Question: In my application(Symfony2) I have to make available .vcs and .ics files to users from UI to add in their device calendars. I have done it for iPhone but my solution for Android is not working. It keeps in downloading process and never complete.
When I do the same code with plain PHP it works and downloads the file and integrate in device calendar.
## Code for Plain PHP:
'''
<?php
header("Content-Type: text/x-vCalendar");
header("Content-Disposition: attachment; filename=calendar.vcs");
?>
BEGIN:VCALENDAR
PRODID:-//AT Content Types//AT Event//EN
VERSION:2.0
METHOD:PUBLISH
BEGIN:VEVENT
DTSTAMP:20120801T133822Z
CREATED:20120801T042948Z
LAST-MODIFIED:20120801T043003Z
SUMMARY:My Event
DTSTART:20130719T000000Z
DTEND:20130720T000000Z
LOCATION:London
URL:https://www.myurl.com/
CLASS:PUBLIC
END:VEVENT
END:VCALENDAR
'''
## Code for Symfony2:
'''
public function getCalendarAction()
{
//$filename = "calendar_".date("Y_m_d_His").".vcs";
$content = "BEGIN:VCALENDAR
PRODID:-//AT Content Types//AT Event//EN
VERSION:2.0
METHOD:PUBLISH
BEGIN:VEVENT
DTSTAMP:20120801T133822Z
CREATED:20120801T042948Z
LAST-MODIFIED:20120801T043003Z
SUMMARY:My Event
DTSTART:20130719T000000Z
DTEND:20130720T000000Z
LOCATION:London
URL:https://www.myurl.com/
CLASS:PUBLIC
END:VEVENT
END:VCALENDAR";
$headers = array('Content-Type' => 'text/x-vCalendar',
'cache-control'=>'no-store, no-cache, must-revalidate',
'Content-Disposition' => 'attachment; filename="calendar.vcs"');
return new Response($content, 200, $headers);
}
'''

If someone has solution for the problem please post.
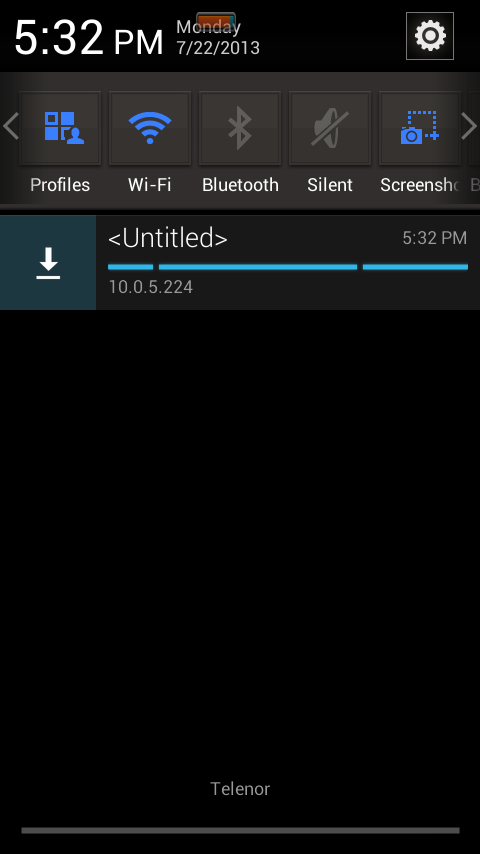
Answer: Issue is resolved now. When I test my code on Server with Valid Trusted SSL Certificate then it downloads the file and integrate in Android device calendar.